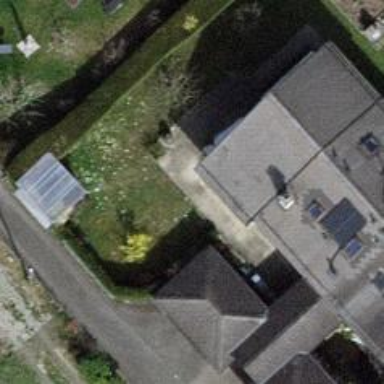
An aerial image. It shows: View of roof of building.